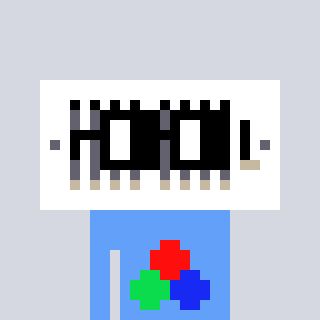
a pixel art character with square black glasses, a vent-shaped head and a blue-colored body on a cool background